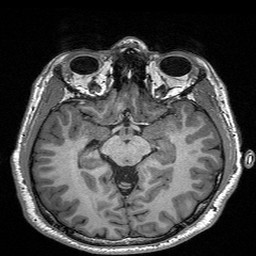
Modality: T1w
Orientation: coronal